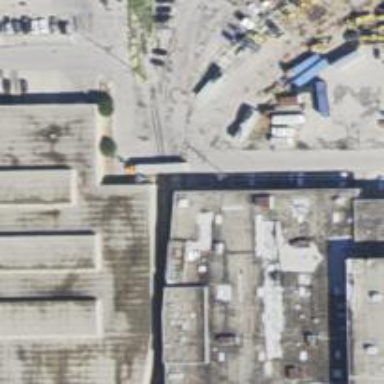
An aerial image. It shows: Abandoned railway yard.